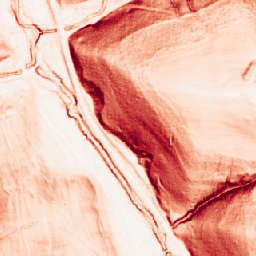
Category: morphological
Decomposition family: morphological_square
Decomposition parameters: operation: gradient
size: 3
Upsampling method: nearest
Upsampling parameters: scale: 8
Upsampling scale: 8